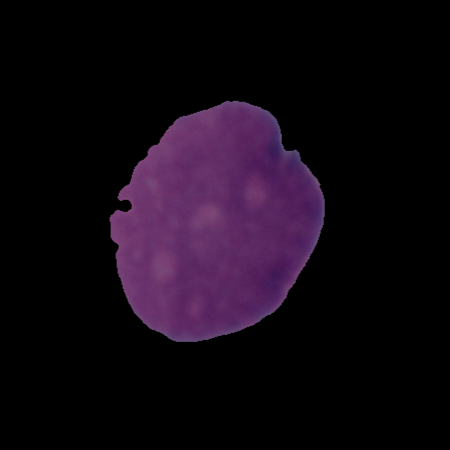
Label: cancer